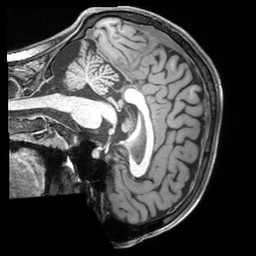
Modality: T1w
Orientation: sagittal
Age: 22
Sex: female
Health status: healthy
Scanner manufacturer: siemens
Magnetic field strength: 3 T
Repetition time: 2.4 s
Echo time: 0.00194 s